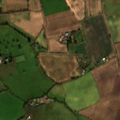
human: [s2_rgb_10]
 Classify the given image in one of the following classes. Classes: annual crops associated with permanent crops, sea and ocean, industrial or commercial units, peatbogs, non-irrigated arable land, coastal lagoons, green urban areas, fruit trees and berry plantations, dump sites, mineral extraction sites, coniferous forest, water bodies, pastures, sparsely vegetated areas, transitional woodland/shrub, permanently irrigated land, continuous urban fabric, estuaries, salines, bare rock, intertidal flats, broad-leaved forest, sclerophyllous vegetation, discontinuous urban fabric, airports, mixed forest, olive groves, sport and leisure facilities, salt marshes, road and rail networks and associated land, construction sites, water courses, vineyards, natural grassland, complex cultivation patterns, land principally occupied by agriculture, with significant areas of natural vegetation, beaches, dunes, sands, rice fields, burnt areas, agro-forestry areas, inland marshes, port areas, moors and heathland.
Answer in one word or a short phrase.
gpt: non-irrigated arable land, pastures